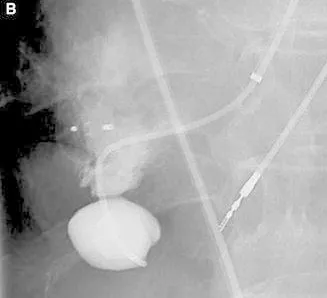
Second pseudoaneurysm at the bottom of the apex. B; Angiography catheter tip positioned in the second pseudoaneurysm.
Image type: radiology (x_ray)